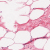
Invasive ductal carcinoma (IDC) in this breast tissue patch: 0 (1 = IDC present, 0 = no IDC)